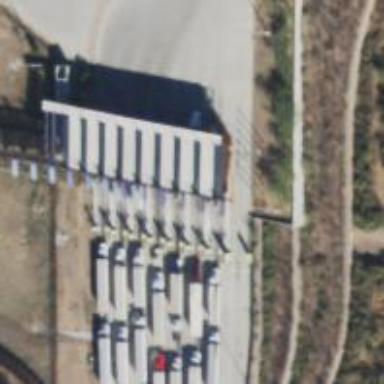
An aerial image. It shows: Border control barrier.